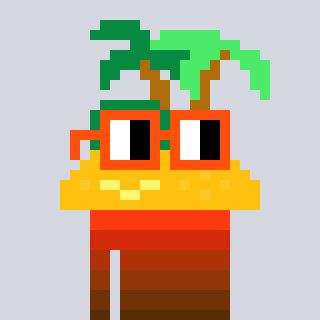
a pixel art character with square orange glasses, a island-shaped head and a cold-colored body on a cool background